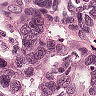
Metastatic tissue present: yes